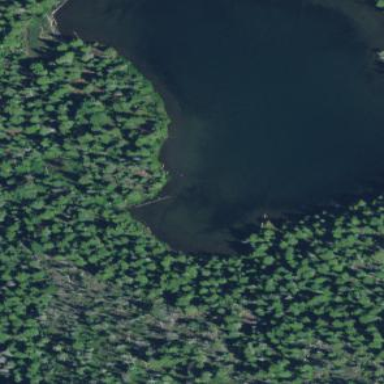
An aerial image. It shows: Serene lake surrounded by nature.